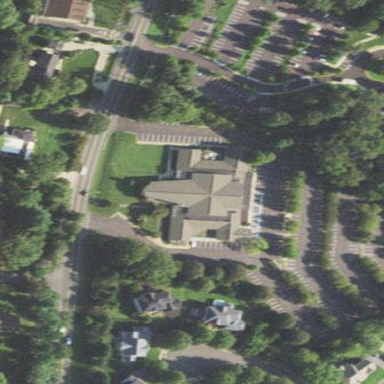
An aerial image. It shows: Religious building.